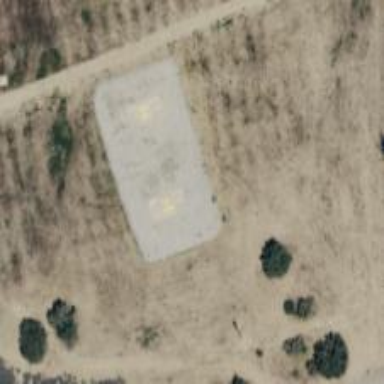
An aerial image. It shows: Image showing helipad at airport.